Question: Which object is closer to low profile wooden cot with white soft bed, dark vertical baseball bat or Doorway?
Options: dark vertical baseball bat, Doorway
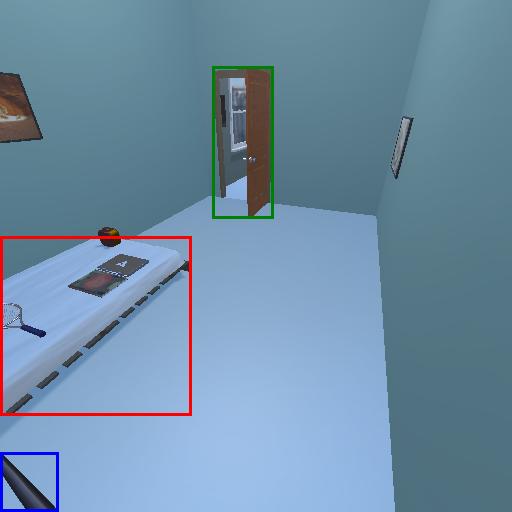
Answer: dark vertical baseball bat